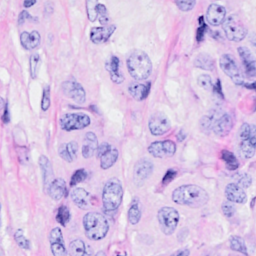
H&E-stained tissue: Breast